Question: I have created a simple piano tiles game clone in pygame.
Everything working fine except the way i am generating tiles after every certain interval, but as the game speed increases this leaves a gap between two tiles.
In the original version of the game, there's no lag (0 distance ) between two incoming tiles.
Here's a preview of the game:

Currently I am generating tiles like this:
'''
ADDBLOCK = pygame.USEREVENT + 1
ADDTIME = 650
pygame.time.set_timer(ADDBLOCK, ADDTIME)
if event.type == ADDBLOCK:
x_col = random.randint(0,3)
block = Block(win, (67.5 * x_col, -120))
block_group.add(block)
'''
But with time, these tiles speed increase so there's remain a gap between generation of two tiles as shown by red line in the preview. Is there any way to generate tiles consecutively?
<URL>
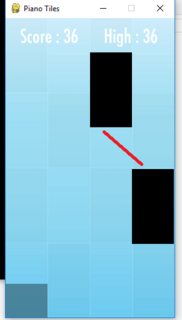
Answer: Use a variable 'number' to know how many tiles have been generated since the start. This variable will start with 0, then you will add 1 to this variable every time a tile is generated.
Then, you can use a variable like 'scrolling' which increases continuously. You will add this scrolling to every tile 'y' pos to render them.
Now you just have to add a tile which 'y' position is like '-tile_height - tile_height * number'.
If that doesn't make sense to you, look at this MRE:
'''
import pygame
from pygame.locals import *
from random import randint
pygame.init()
screen = pygame.display.set_mode((240, 480))
clock = pygame.time.Clock()
number_of_tiles = 0
tile_height = 150
tile_surf = pygame.Surface((60, tile_height))
tiles = [] # [column, y pos]
scrolling = 0
score = 0
speed = lambda: 200 + 5*score # increase with the score
time_passed = 0
while True:
click = None # used to click on a tile
for event in pygame.event.get():
if event.type == QUIT:
pygame.quit()
exit()
if event.type == MOUSEBUTTONDOWN:
click = event.pos
screen.fill((150, 200, 255))
if scrolling > number_of_tiles * tile_height:
# new tile
# use "while" instead of "if" if you want to go at really high speed
tiles.append([randint(0, 3), -tile_height - number_of_tiles * tile_height])
number_of_tiles += 1
for x, y in tiles:
screen.blit(tile_surf, (60 * x, y + scrolling))
if y + scrolling > 480: # delete any tile that is no longer visible
tiles.remove([x, y])
if click is not None and Rect((60 * x, y + scrolling), tile_surf.get_size())
.collidepoint(click):
tiles.remove([x, y]) # delete any tile that has been clicked
score += 1 # used to calculate speed
scrolling += speed() * time_passed
pygame.display.flip()
time_passed = clock.tick() / 1000
'''